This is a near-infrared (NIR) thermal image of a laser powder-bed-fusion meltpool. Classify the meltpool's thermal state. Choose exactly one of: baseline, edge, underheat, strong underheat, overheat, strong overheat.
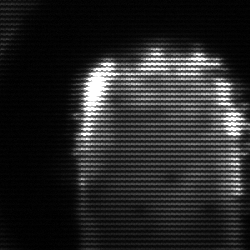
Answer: baseline